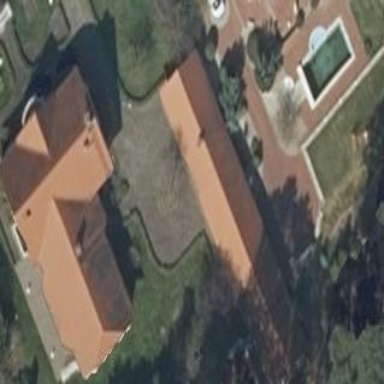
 where the roof is oriented along the structure."